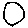
Label: circle